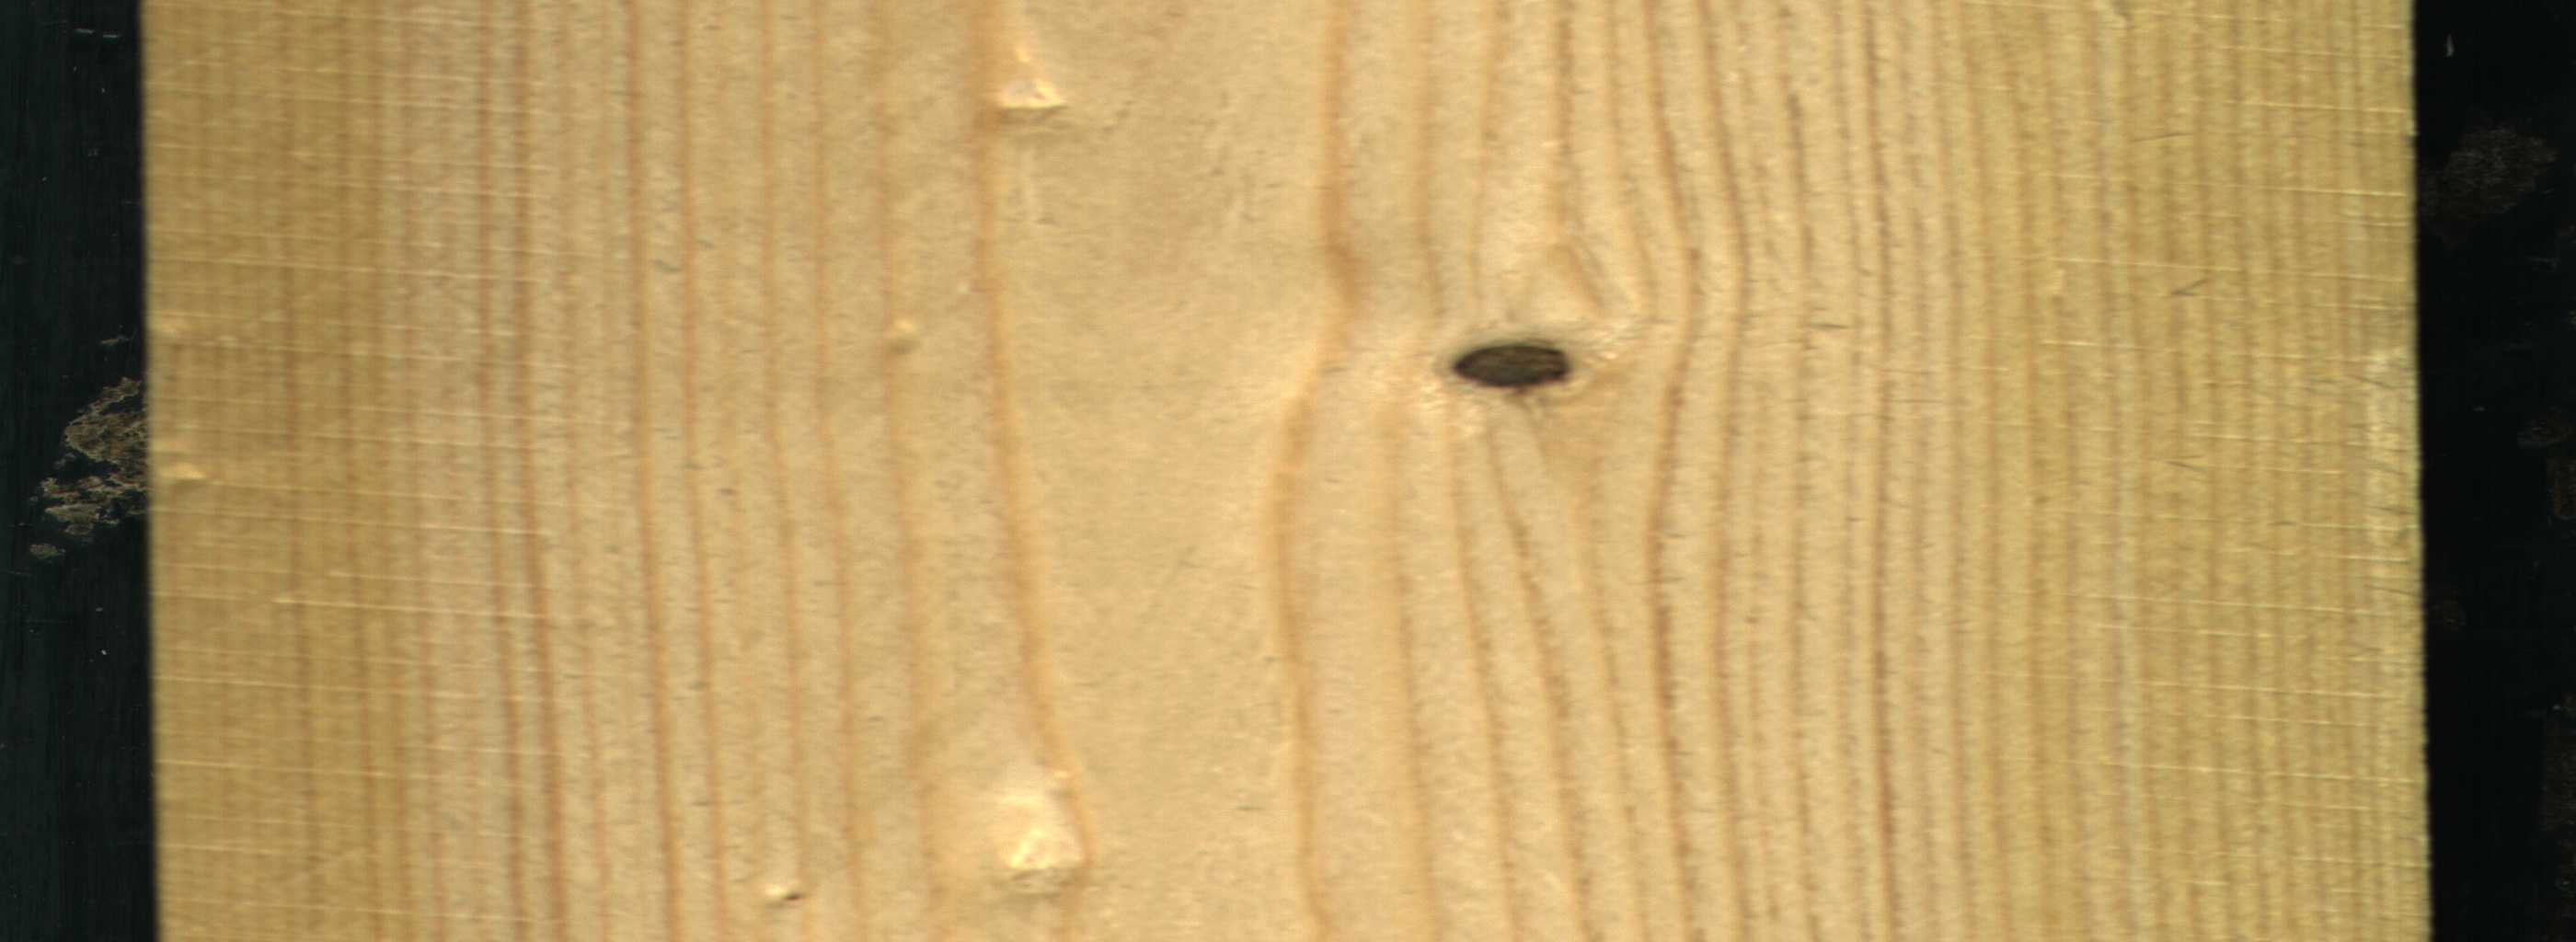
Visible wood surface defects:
Dead_Knot